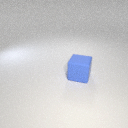
large blue rubber cube